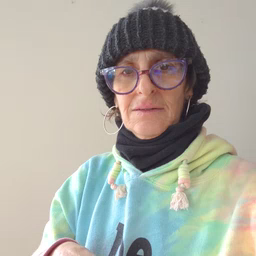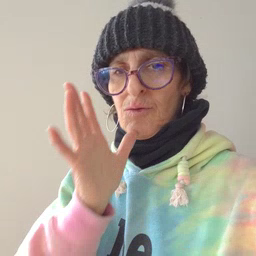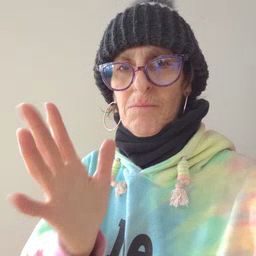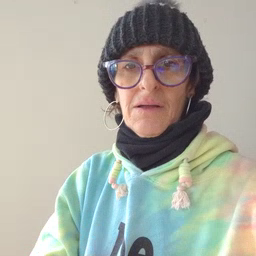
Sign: grandma